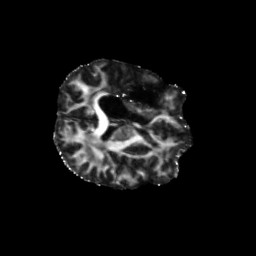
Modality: FA
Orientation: axial
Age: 44
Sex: female
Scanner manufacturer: siemens
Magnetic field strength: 3 T
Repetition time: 5.47 s
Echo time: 0.0854 s